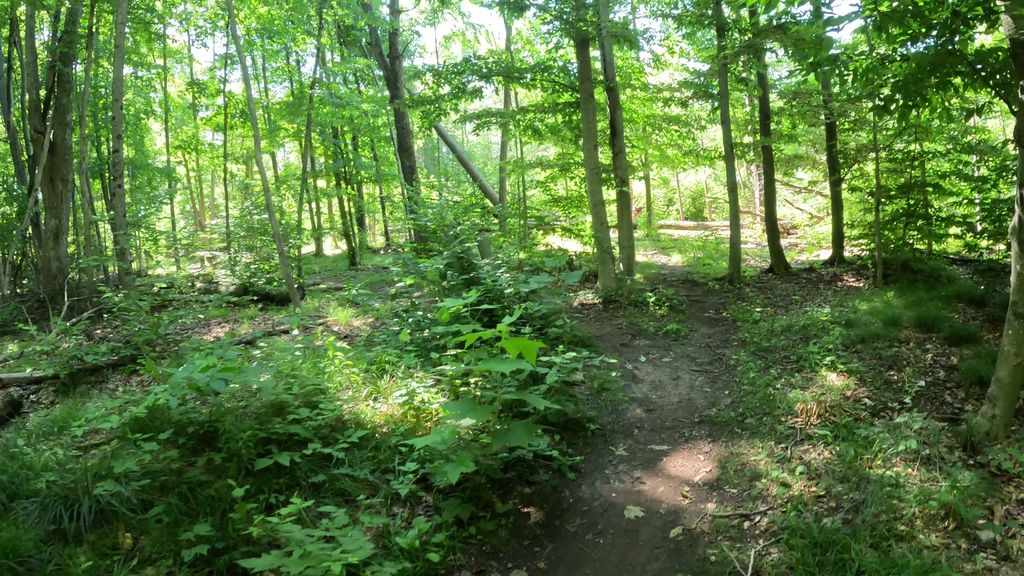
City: ottawa-gatineau